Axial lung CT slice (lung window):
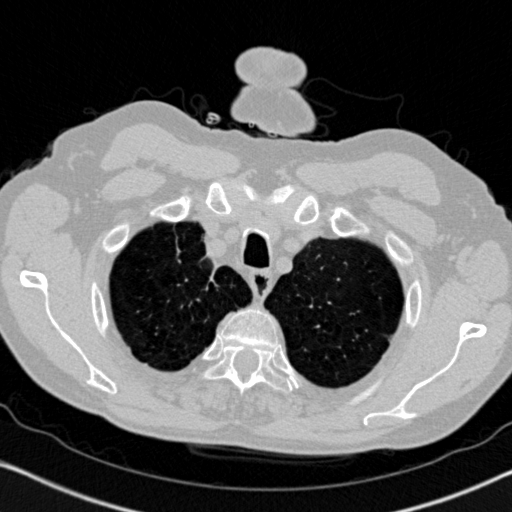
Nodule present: no